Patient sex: M
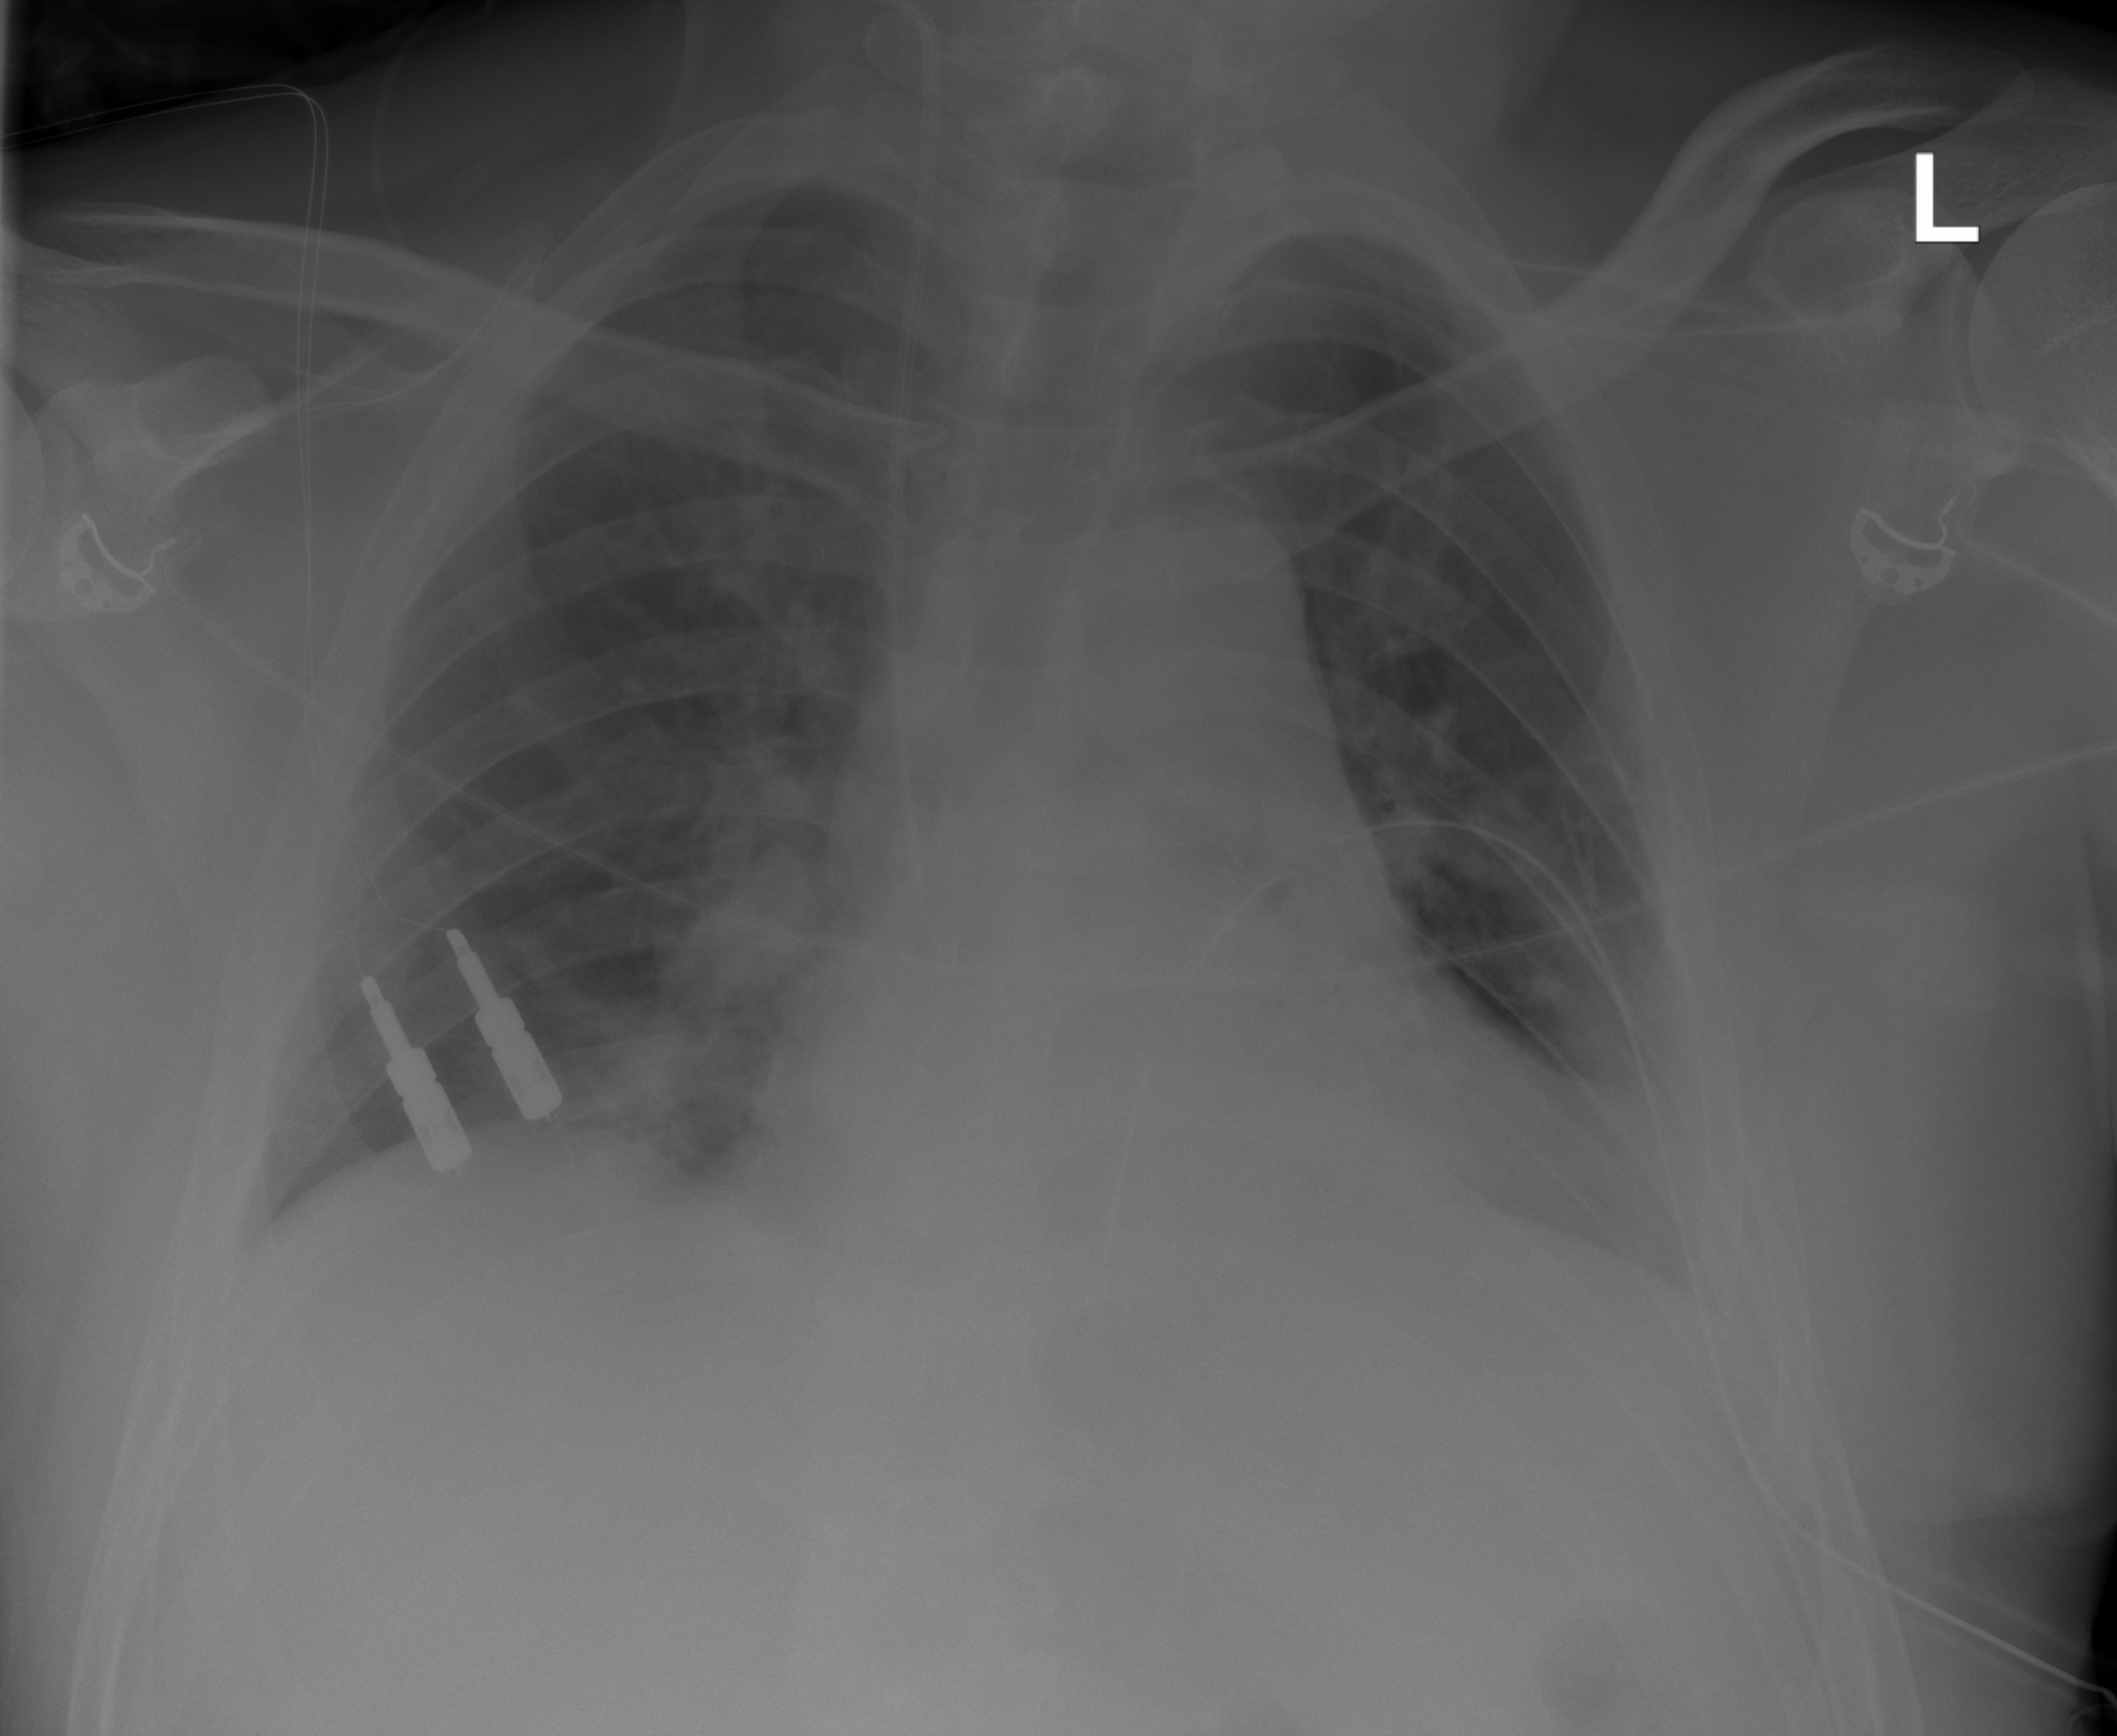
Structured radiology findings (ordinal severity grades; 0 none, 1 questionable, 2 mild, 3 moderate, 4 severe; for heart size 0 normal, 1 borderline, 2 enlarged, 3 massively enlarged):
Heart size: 0
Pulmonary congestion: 0
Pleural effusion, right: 0
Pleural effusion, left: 2
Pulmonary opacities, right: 0
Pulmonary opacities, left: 1
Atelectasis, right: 2
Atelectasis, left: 2